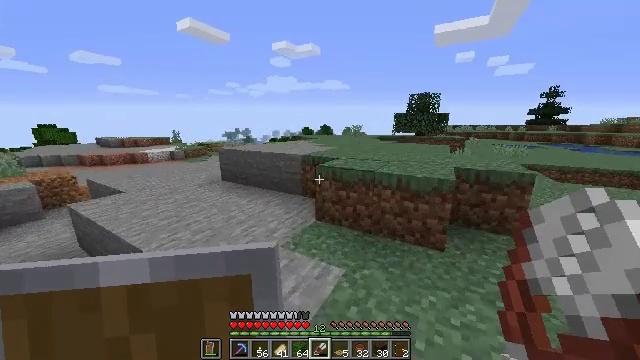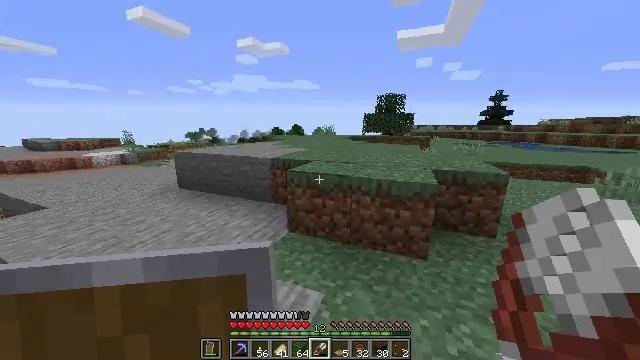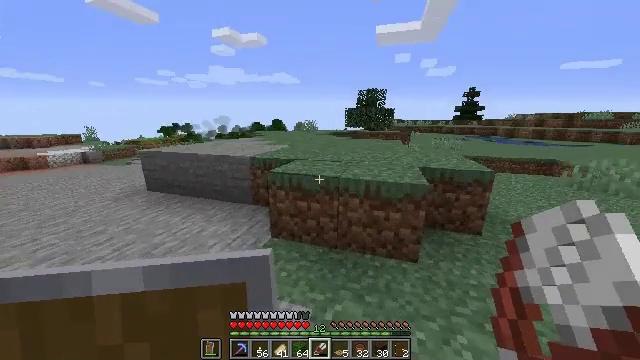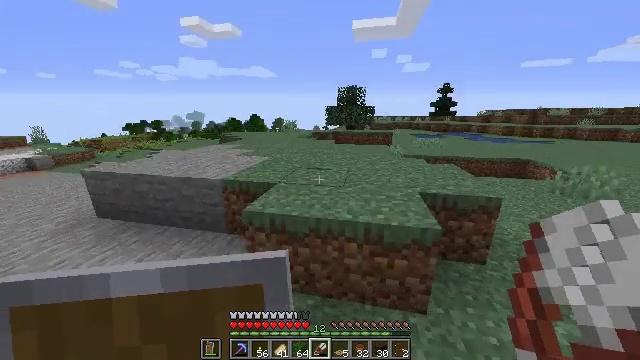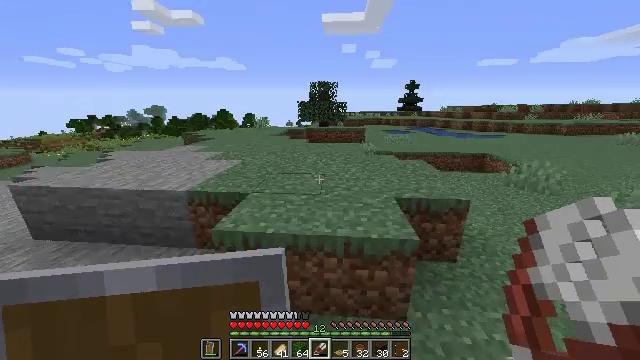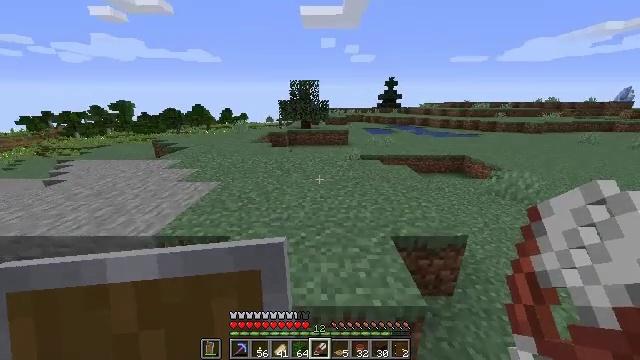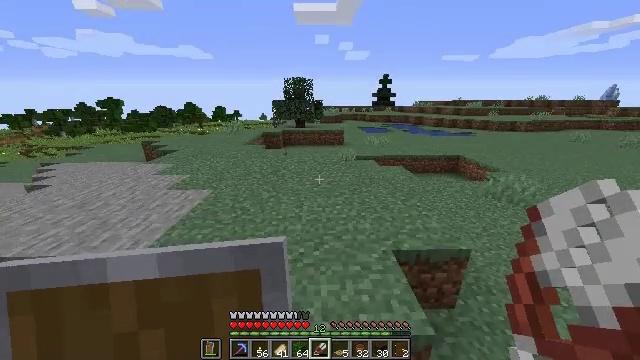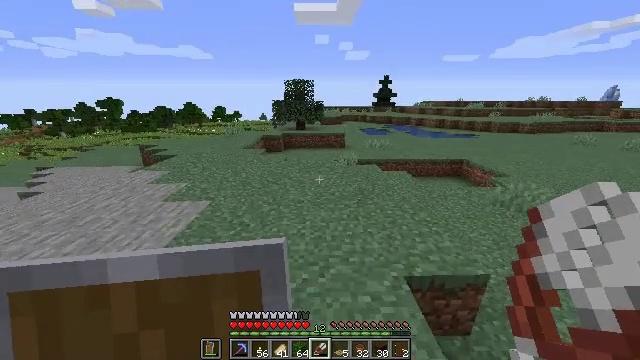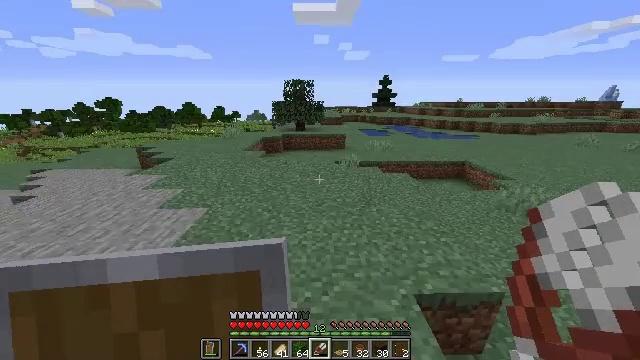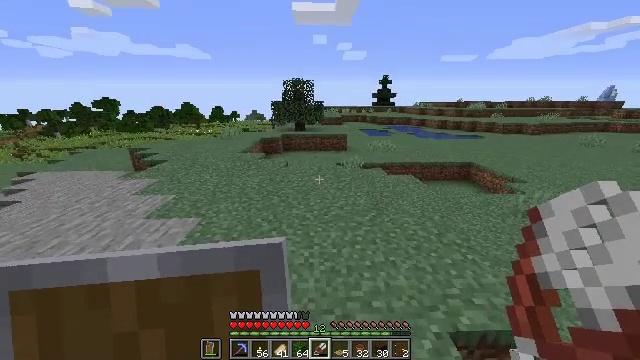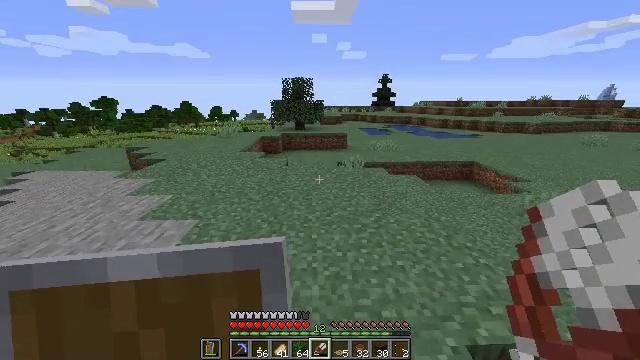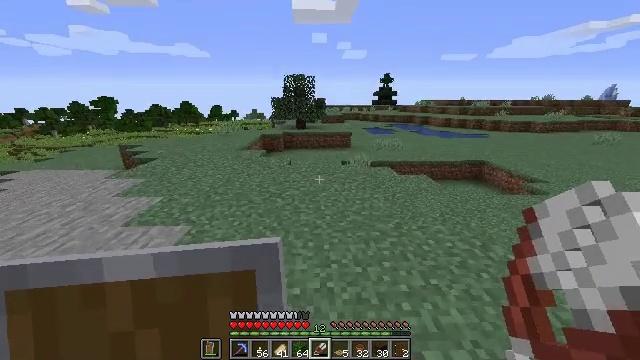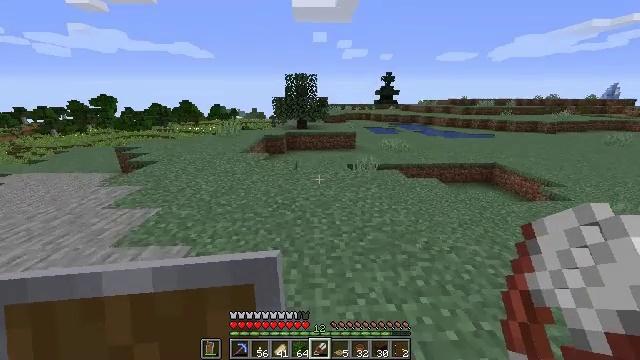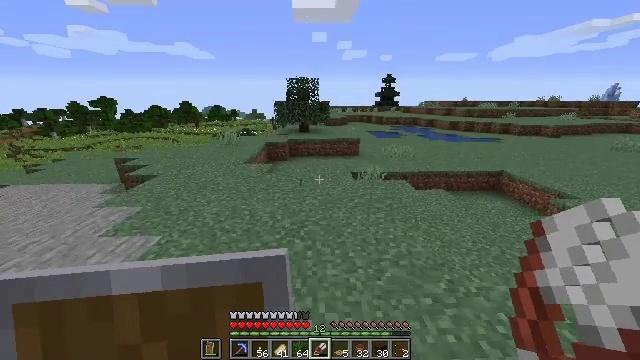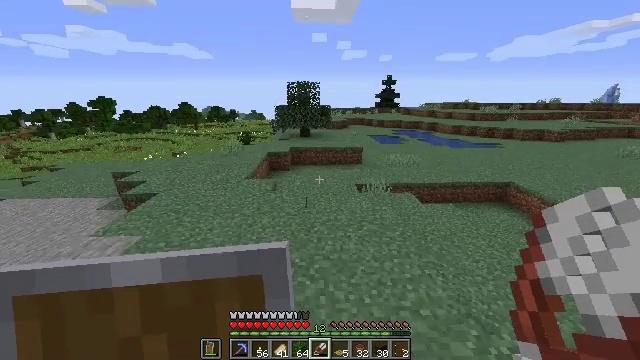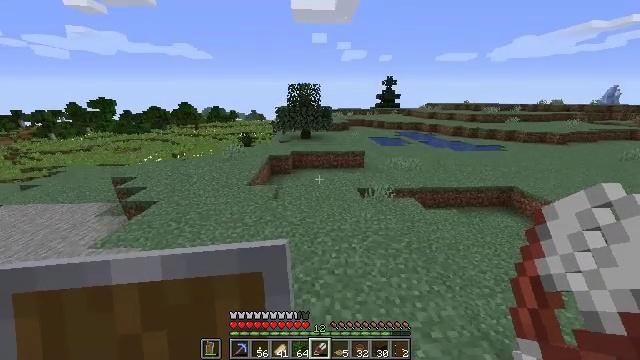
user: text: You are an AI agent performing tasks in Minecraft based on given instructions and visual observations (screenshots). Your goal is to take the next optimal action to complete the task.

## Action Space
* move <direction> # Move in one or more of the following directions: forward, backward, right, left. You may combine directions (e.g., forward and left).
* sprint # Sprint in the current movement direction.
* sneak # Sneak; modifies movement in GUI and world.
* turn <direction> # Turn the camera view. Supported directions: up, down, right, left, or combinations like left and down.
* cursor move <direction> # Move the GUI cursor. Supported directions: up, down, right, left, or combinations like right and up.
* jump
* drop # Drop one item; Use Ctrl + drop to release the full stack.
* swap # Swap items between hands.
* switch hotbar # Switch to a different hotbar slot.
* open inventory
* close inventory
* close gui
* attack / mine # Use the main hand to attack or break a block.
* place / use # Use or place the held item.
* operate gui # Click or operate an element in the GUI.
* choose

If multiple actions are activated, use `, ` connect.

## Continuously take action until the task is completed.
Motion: motion action
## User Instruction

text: Get an azure bluet to use in crafting.
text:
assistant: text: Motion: move forward, turn right
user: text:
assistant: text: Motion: move forward, turn right and down
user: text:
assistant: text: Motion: move forward, turn right and down, jump
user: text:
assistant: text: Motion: move forward, turn right and down, jump
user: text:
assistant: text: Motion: move forward, turn right and down, jump
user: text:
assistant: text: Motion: move forward, turn right, jump
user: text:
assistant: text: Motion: move forward, jump
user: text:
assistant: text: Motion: move forward and move left, jump
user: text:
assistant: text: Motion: move forward and move left, jump
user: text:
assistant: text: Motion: move forward and move left, jump
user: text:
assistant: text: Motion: move forward and move left, jump
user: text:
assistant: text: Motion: move forward and move left, jump
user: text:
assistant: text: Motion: move forward and move left, jump
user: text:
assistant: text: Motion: move forward and move left, jump
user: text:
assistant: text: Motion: move forward and move left, jump
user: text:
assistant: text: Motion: move forward and move left, jump
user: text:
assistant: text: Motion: move forward and move left, jump
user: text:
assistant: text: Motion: move forward and move left, jump
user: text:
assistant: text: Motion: move forward and move left, jump
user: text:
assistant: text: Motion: move forward and move left, jump
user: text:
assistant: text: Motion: move forward and move left, jump
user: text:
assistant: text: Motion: move forward and move left, jump
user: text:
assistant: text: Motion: move forward and move left, jump
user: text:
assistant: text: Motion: move forward and move left, jump
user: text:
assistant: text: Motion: move forward and move left, jump
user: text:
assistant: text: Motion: move forward and move left, jump
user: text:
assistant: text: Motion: move forward and move left, jump
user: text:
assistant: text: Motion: move forward and move left, jump
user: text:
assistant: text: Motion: move forward and move left, jump
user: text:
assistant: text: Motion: move forward and move left, jump